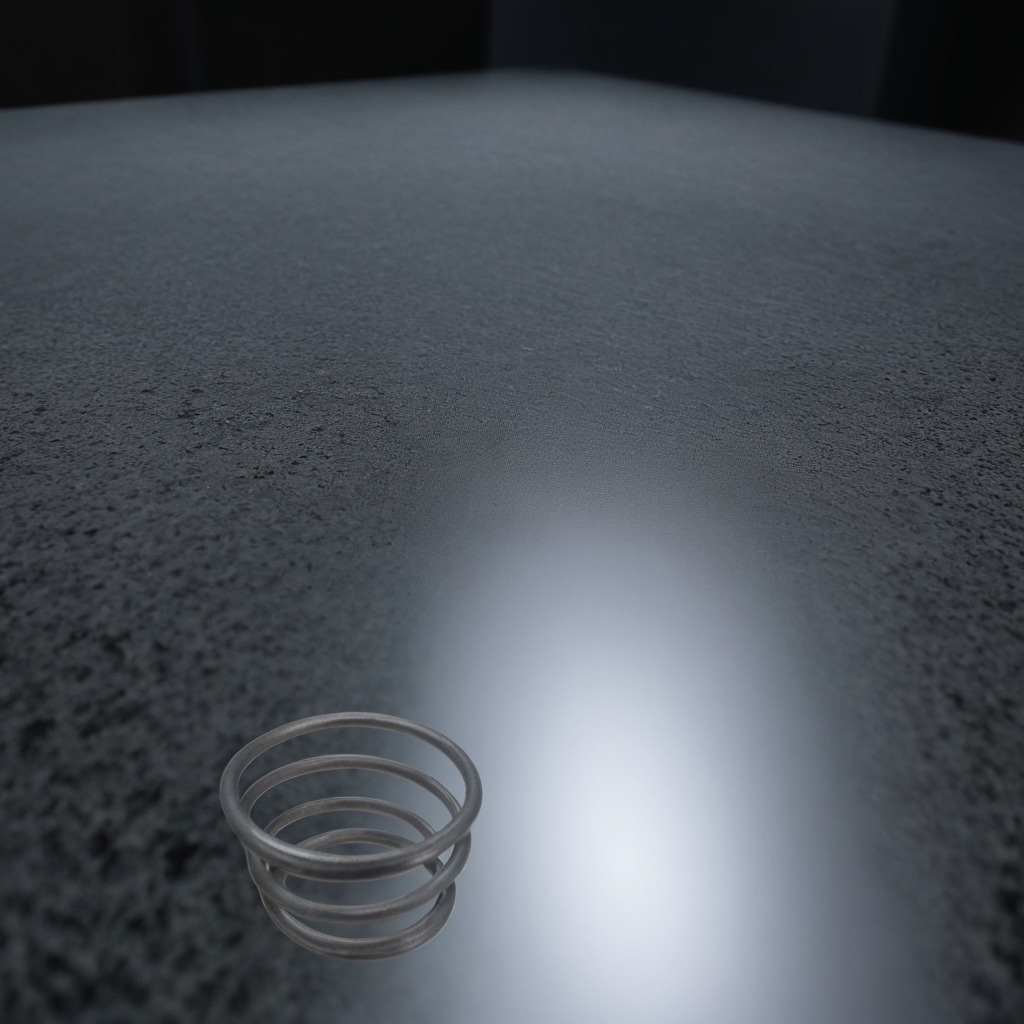
A coiled metal spring is lying on the clean granite table inside a workshop at night.